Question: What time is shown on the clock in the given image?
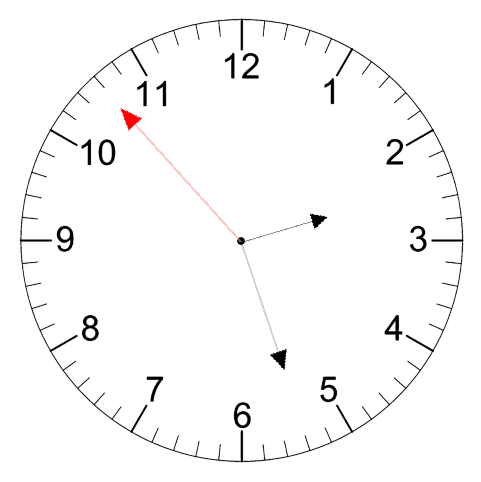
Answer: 02:26:53